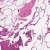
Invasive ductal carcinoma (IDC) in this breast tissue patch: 0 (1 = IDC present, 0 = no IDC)